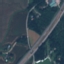
Label: Highway